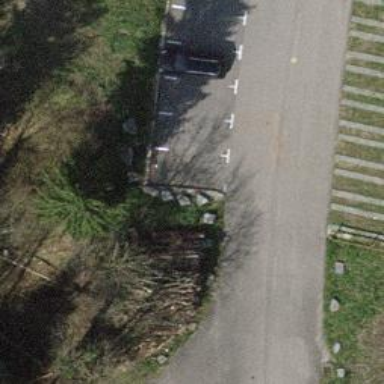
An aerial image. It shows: Block barrier.